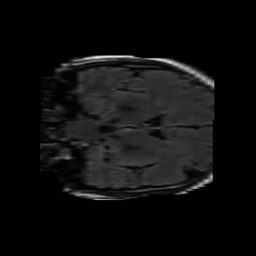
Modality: FLAIR
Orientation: coronal
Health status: ill
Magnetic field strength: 3 T